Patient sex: F
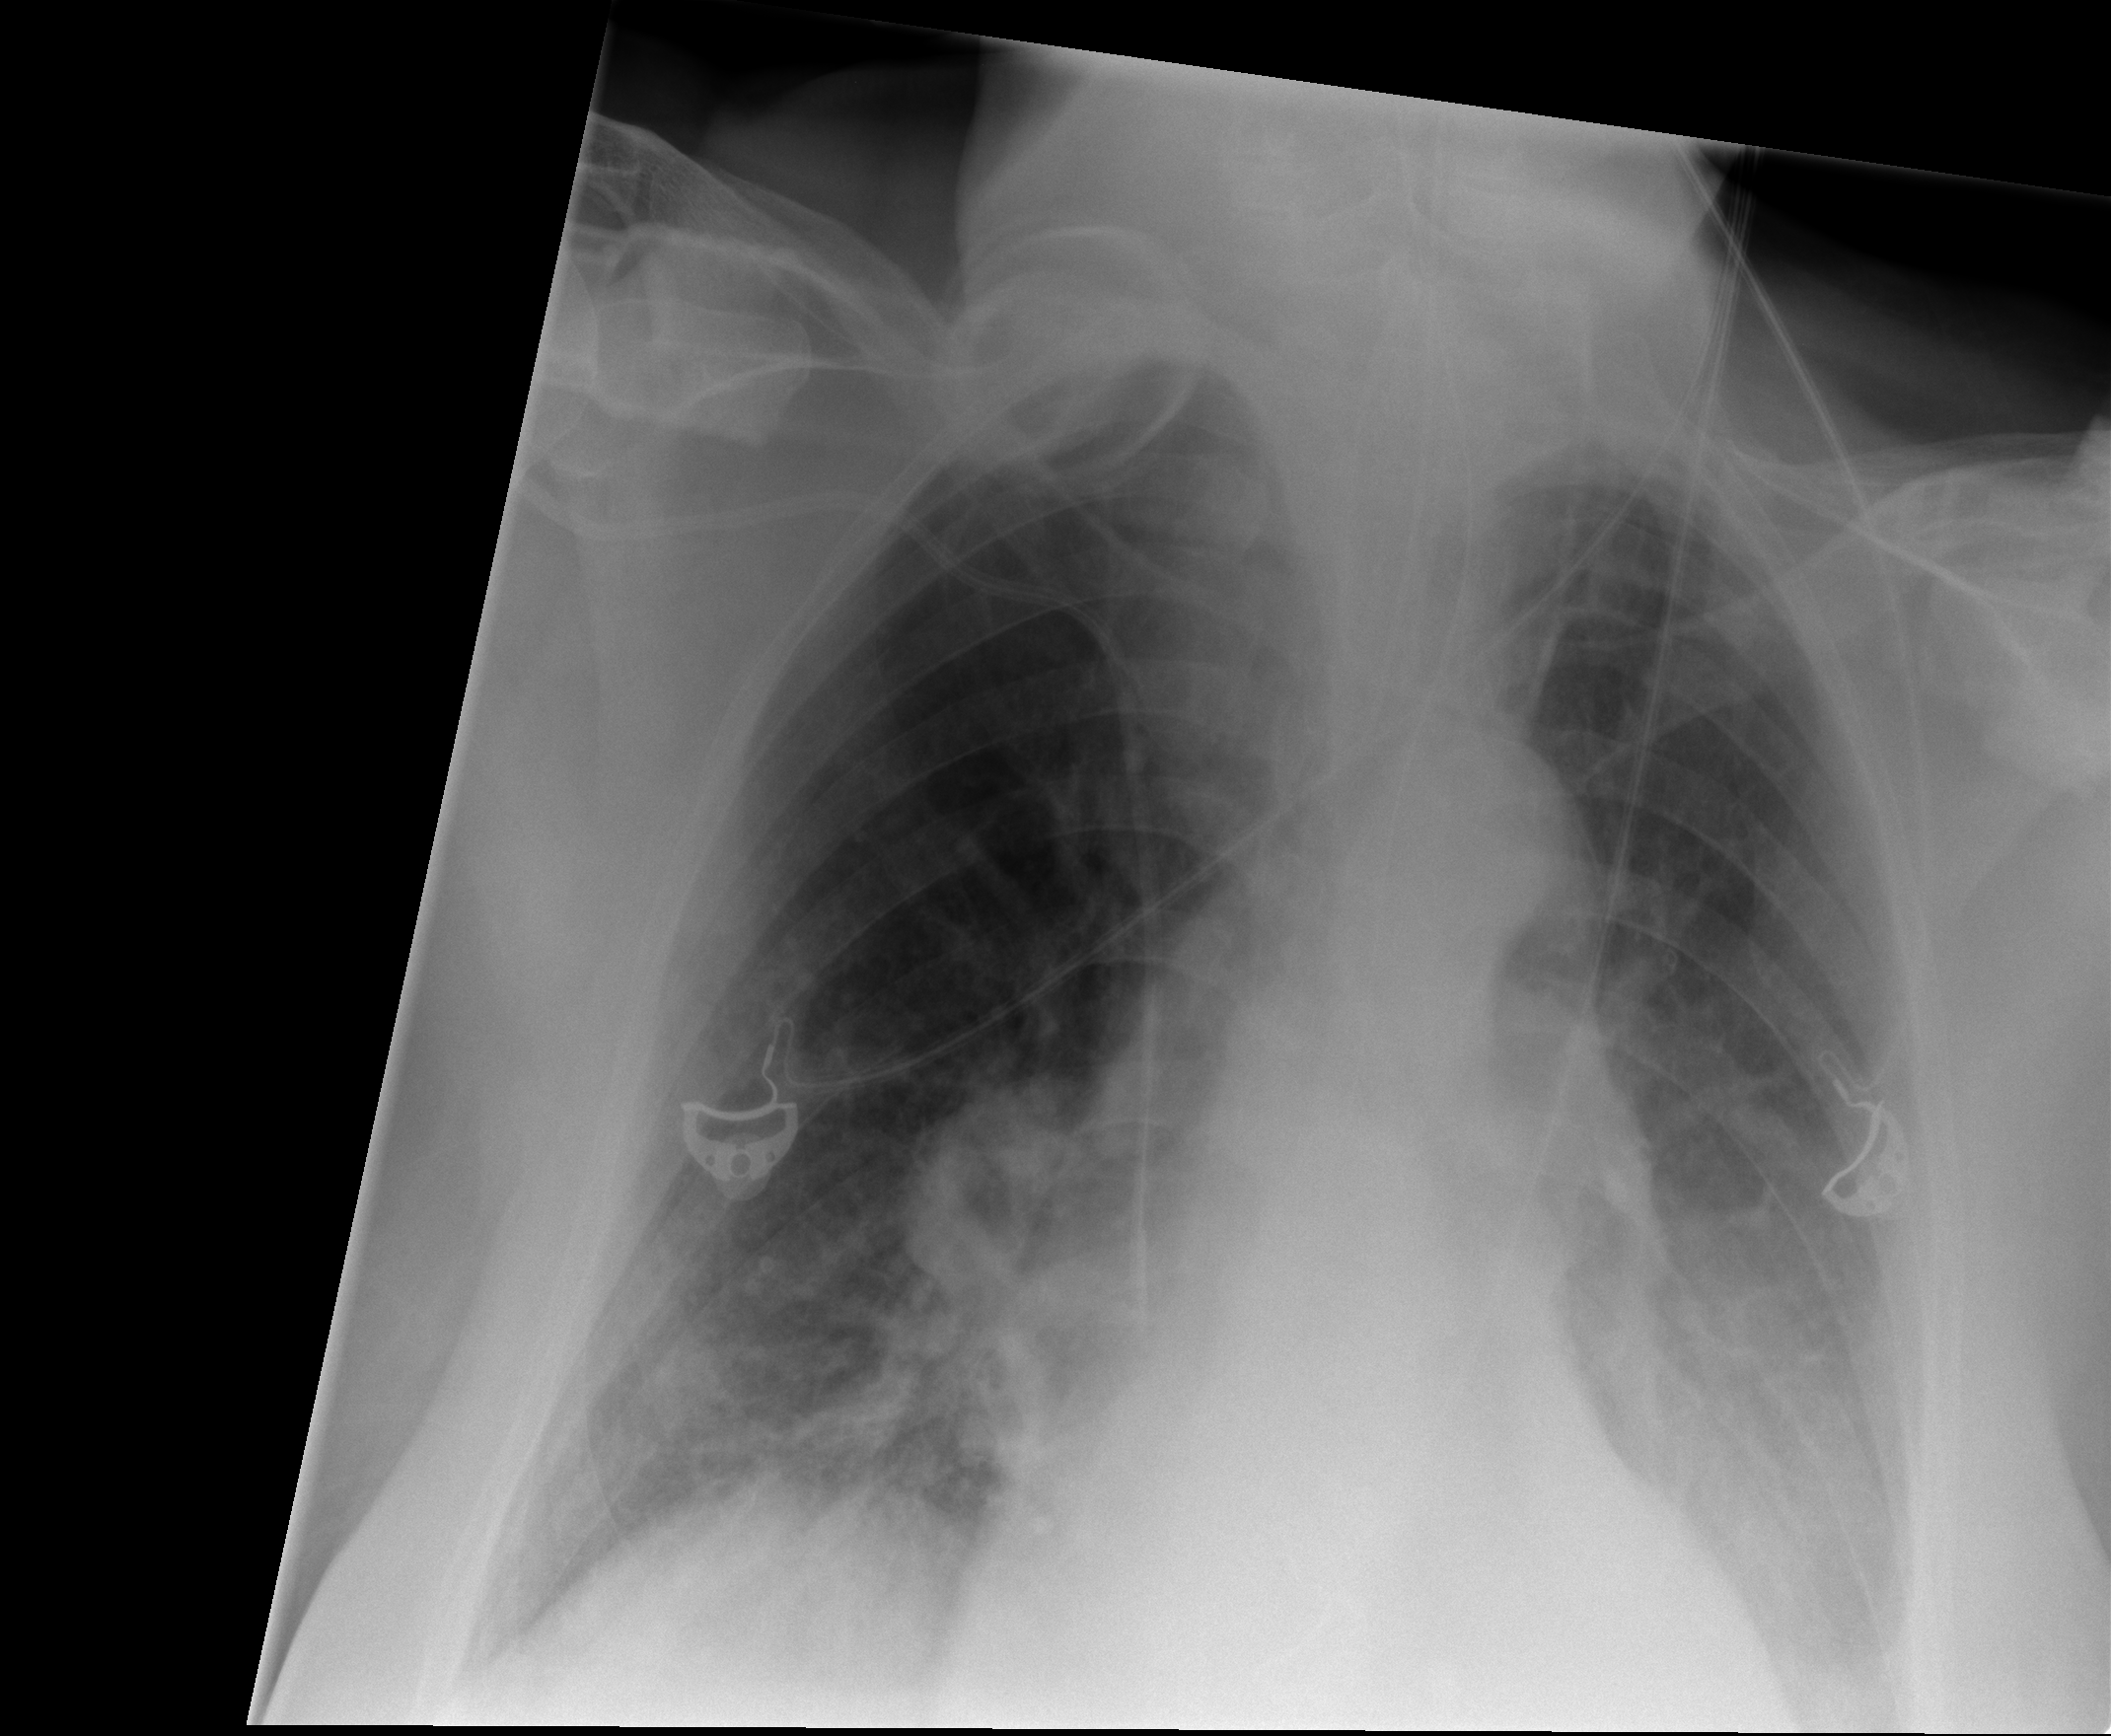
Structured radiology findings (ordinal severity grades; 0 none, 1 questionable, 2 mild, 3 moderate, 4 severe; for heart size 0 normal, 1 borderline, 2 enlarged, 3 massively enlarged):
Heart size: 2
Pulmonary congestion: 2
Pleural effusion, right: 0
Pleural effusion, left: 2
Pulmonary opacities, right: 0
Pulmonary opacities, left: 2
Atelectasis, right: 2
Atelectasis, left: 2